Interaction volume radius: 10 \u00c5
Interaction volume height: 10 \u00c5
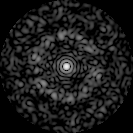
Disorder parameter: 0.8175